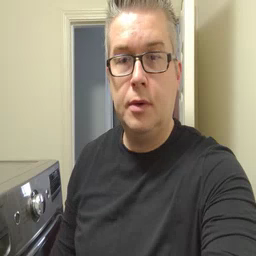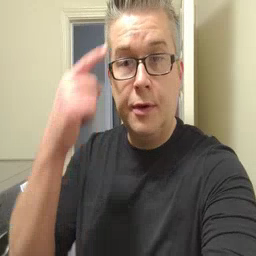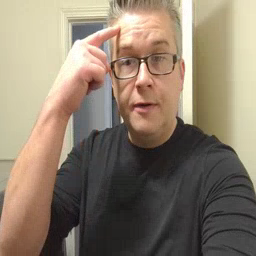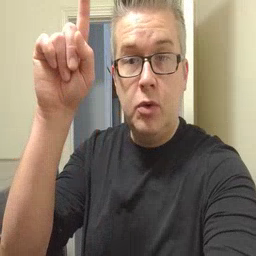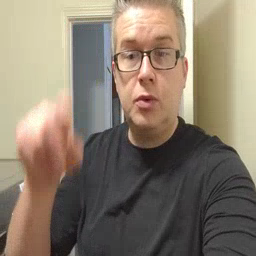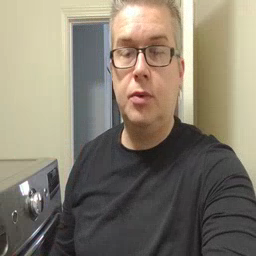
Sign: for